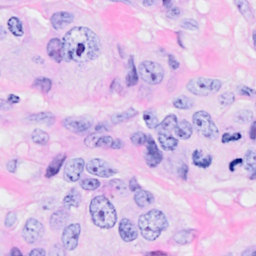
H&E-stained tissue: Breast